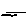
Label: line